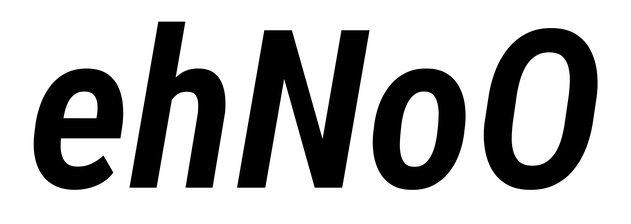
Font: Roboto-Italic_Condensed_SemiBold_Italic